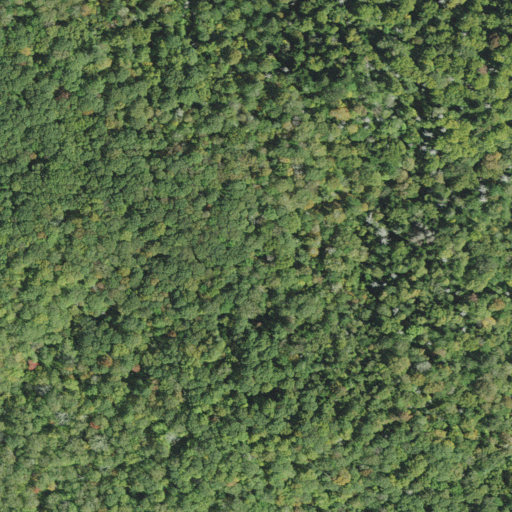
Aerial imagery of gap in North Carolina named Flat Top Gap containing deciduous forest and mixed forest